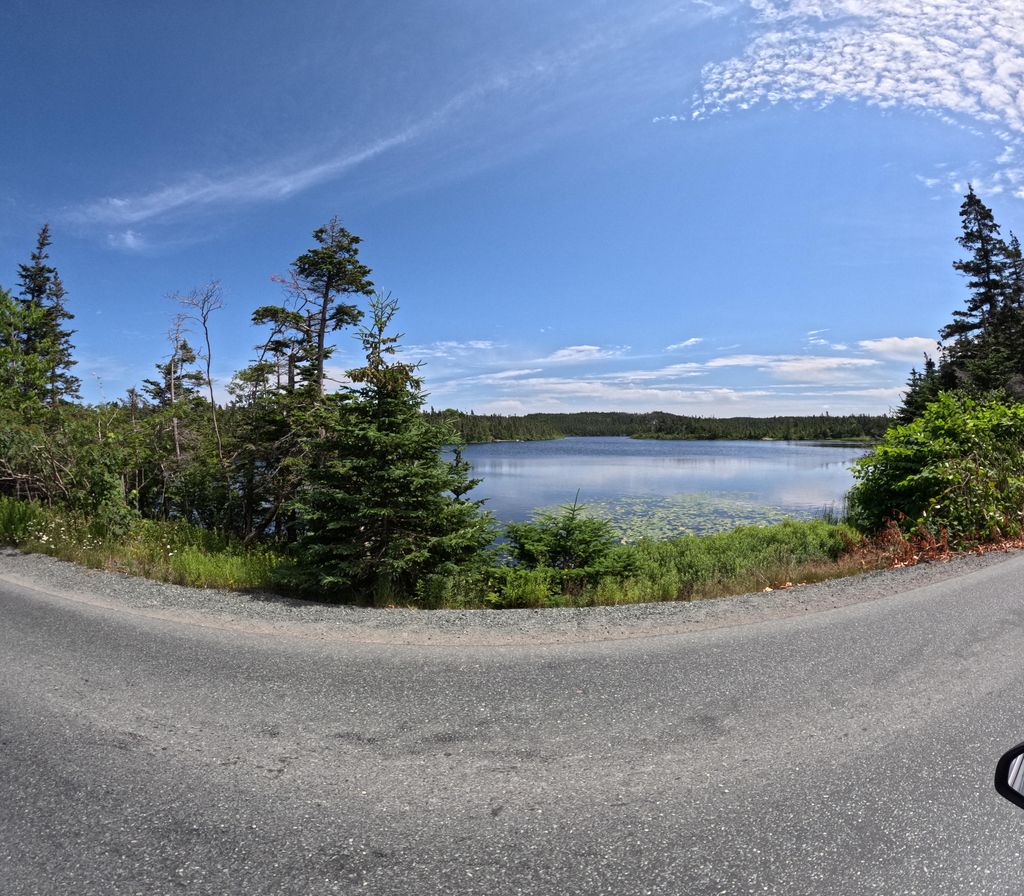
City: st_johns